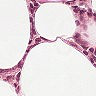
Metastatic tissue present: no